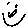
Label: smiley face